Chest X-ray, AP view. Patient: 34 years old, sex F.
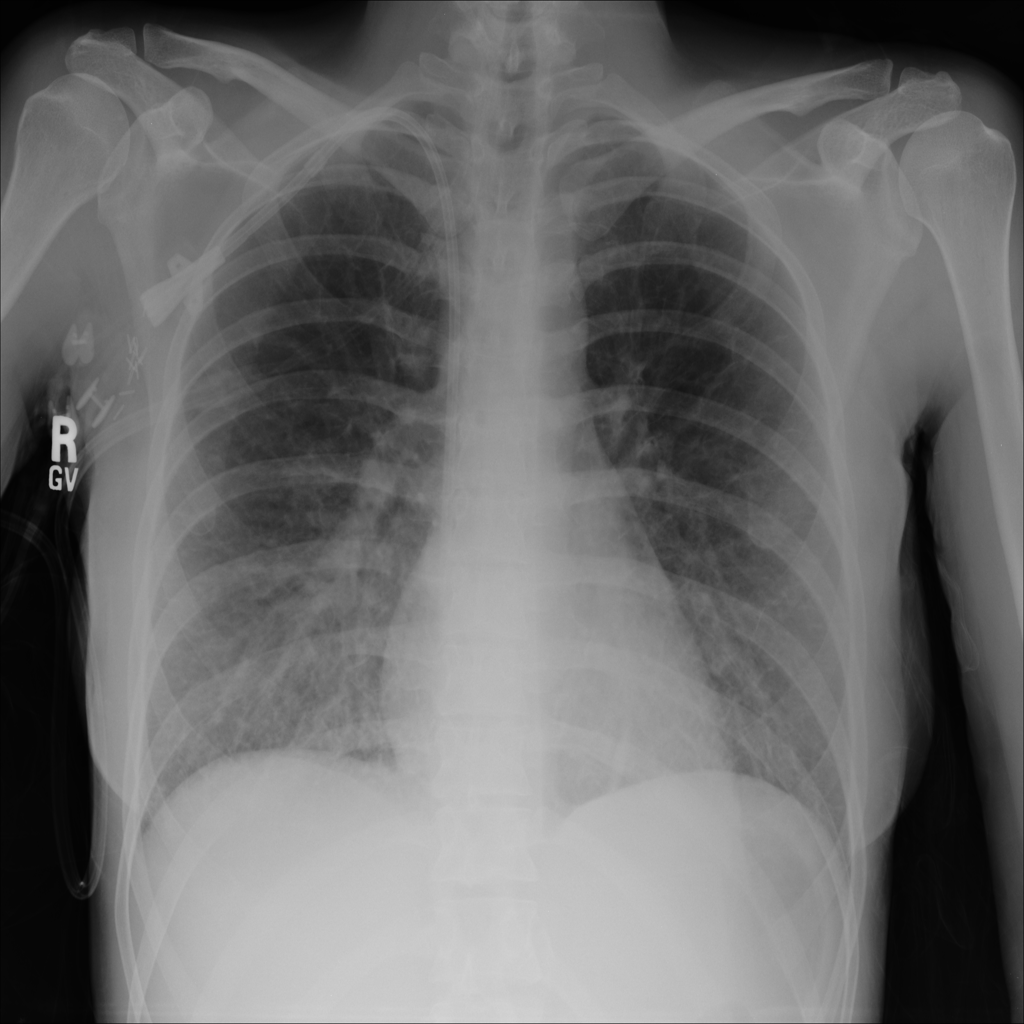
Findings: Atelectasis, Effusion, Infiltration